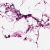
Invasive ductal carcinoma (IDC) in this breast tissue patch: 0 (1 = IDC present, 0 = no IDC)